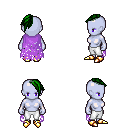
a pixel art fantasy rpg character, female body template, dark elf, purple skin, maroon tattered cape, white pants, green long mohawk hairstyle, gold boots, four views (front, back, left, right), 2x2 character sprite sheet, small pixel art, hard edges, no anti-aliasing